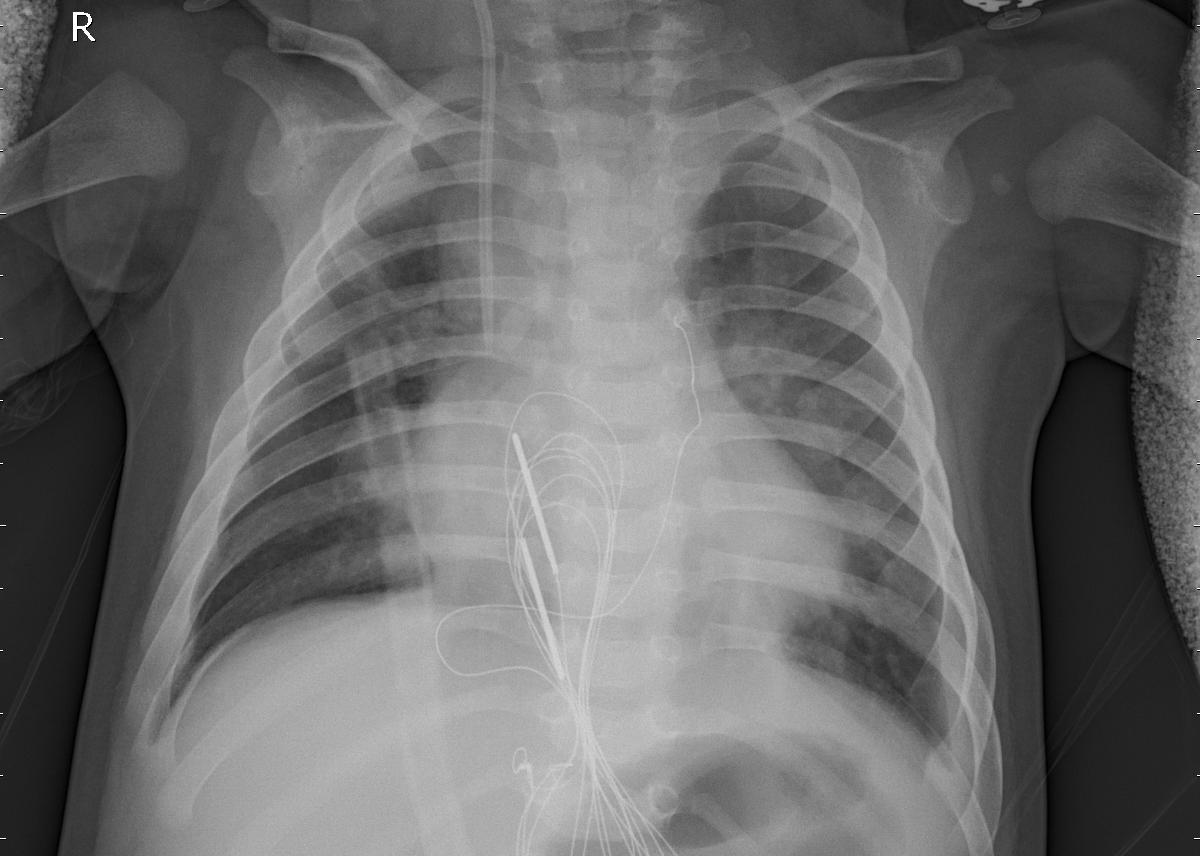
Diagnosis: PNEUMONIA